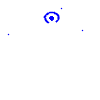
Particle: pion